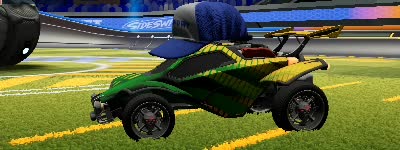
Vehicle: octane